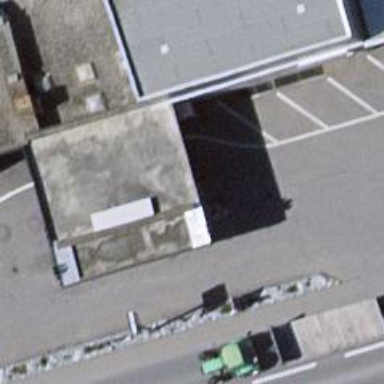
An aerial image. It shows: Fuel station.